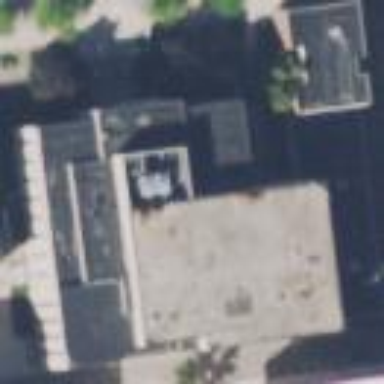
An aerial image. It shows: School building.